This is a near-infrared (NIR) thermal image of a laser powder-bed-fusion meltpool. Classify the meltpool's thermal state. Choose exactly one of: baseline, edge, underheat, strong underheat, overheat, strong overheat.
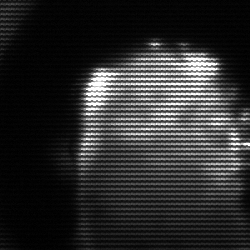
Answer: baseline